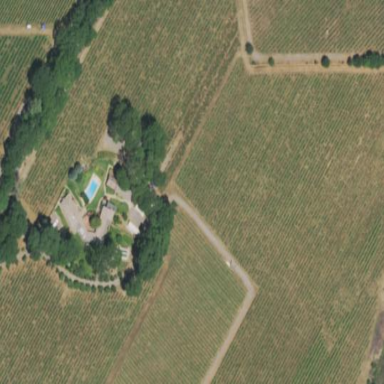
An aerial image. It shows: Vineyard growing wine grapes.